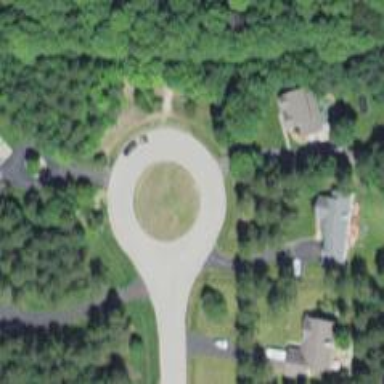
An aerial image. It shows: Residential road.